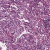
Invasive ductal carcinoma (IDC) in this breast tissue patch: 0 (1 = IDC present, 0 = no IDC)